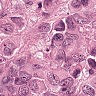
Metastatic tissue present: yes